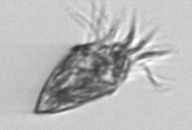
Label: Tontonia_appendiculariformis